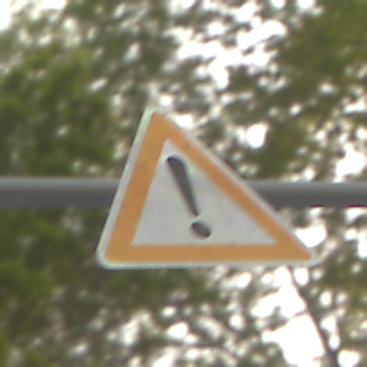
Verkehrszeichen: Gefahrenstelle
Umgebung: Outdoor, RoadRail
Tageszeit: SunriseSunset
Wetter: Clear
Licht: Natural
Jahreszeit: NotSpecified
Kontrast: LowContrast